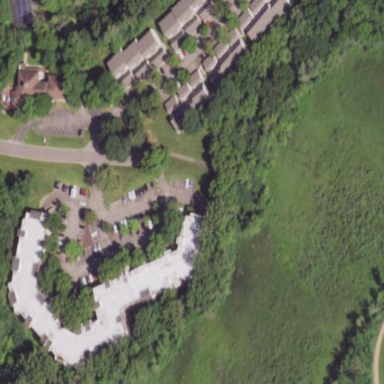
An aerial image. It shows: Apartment building.